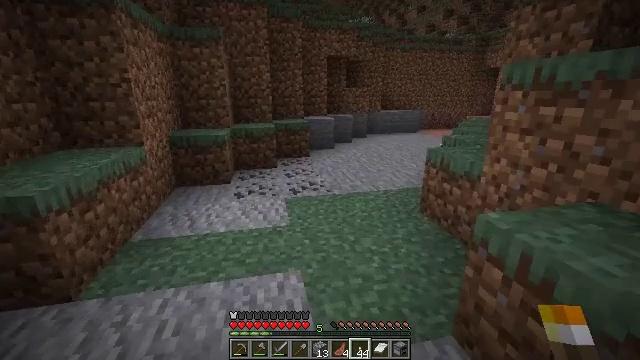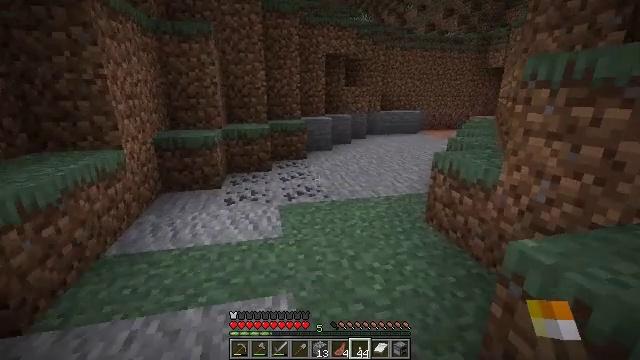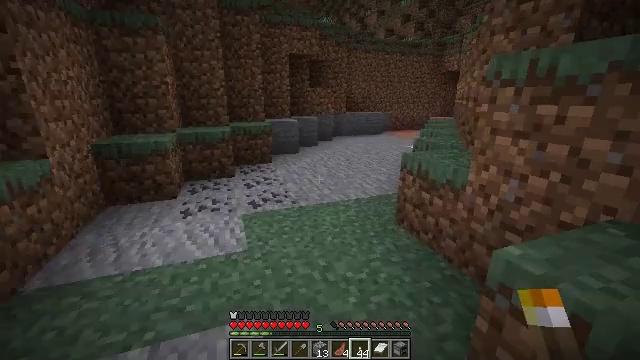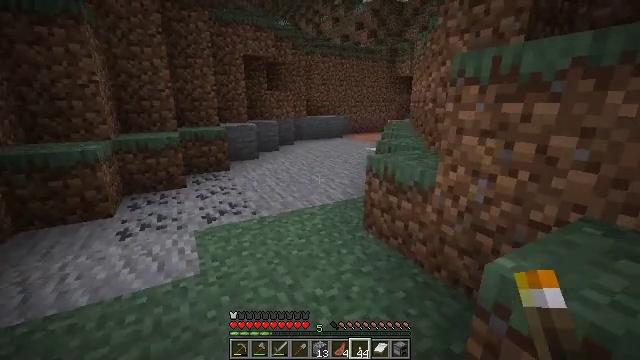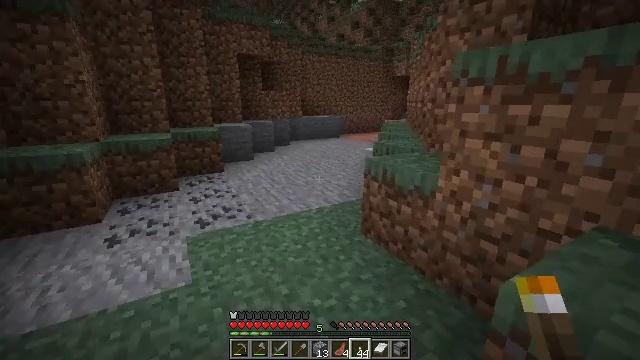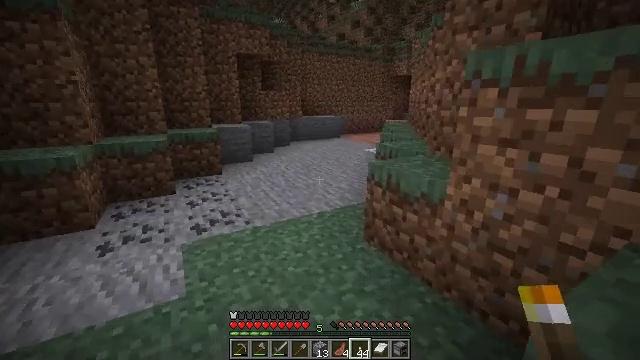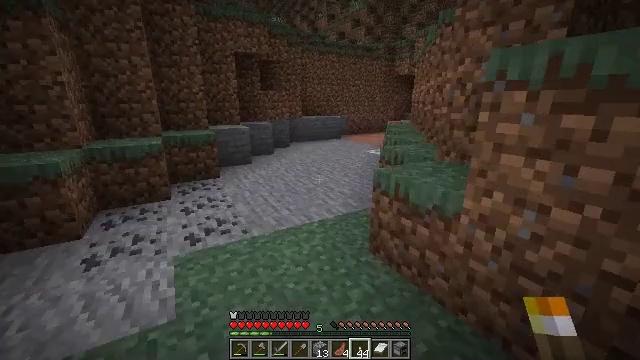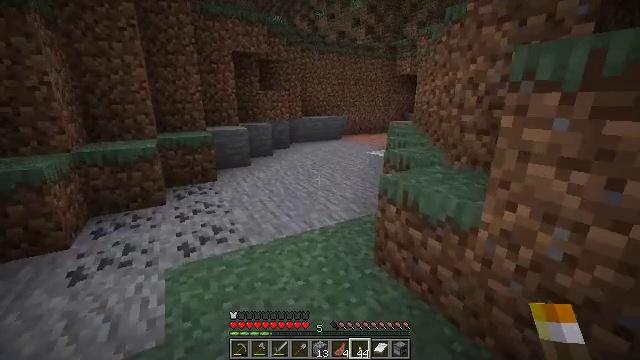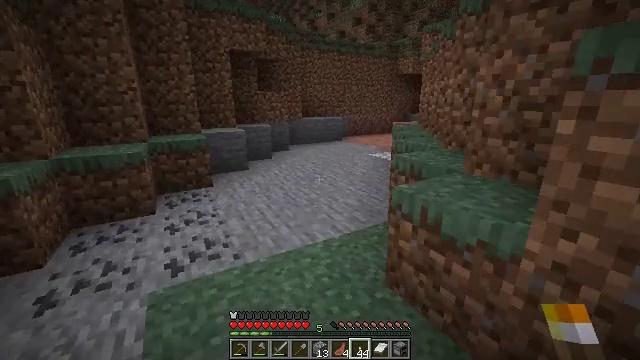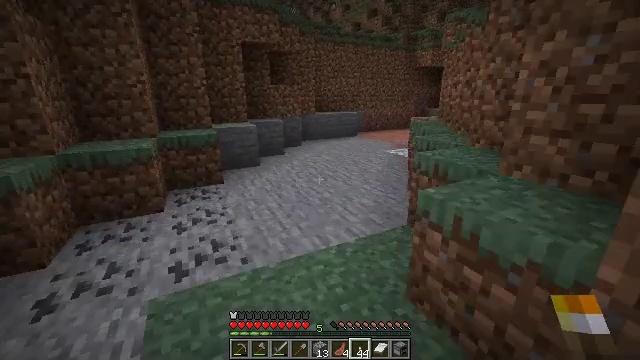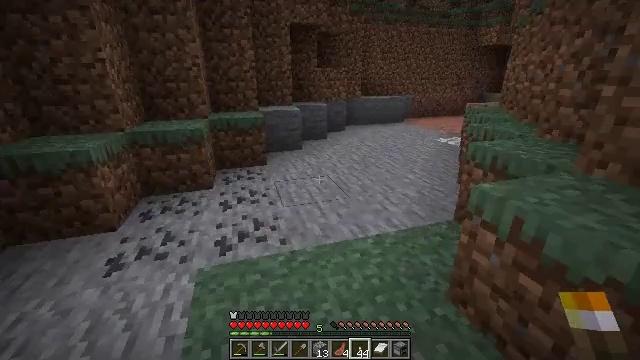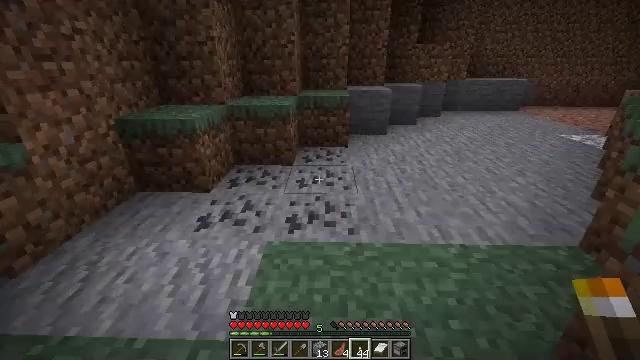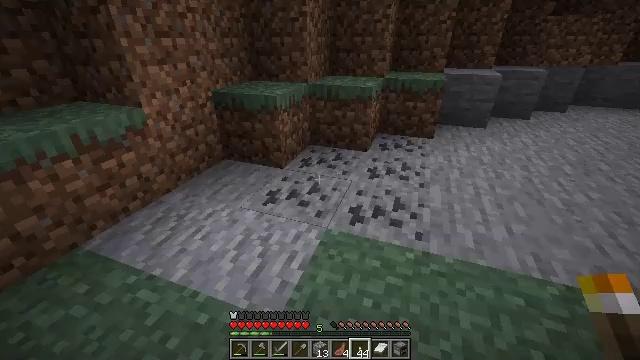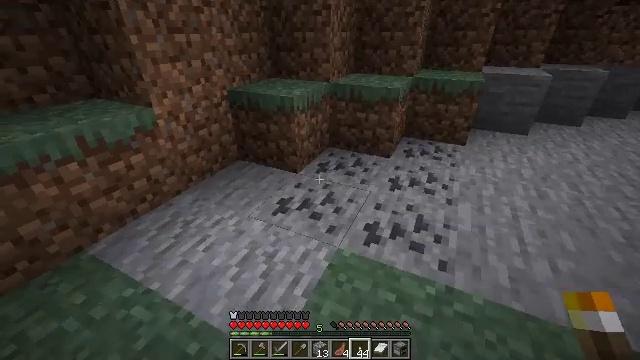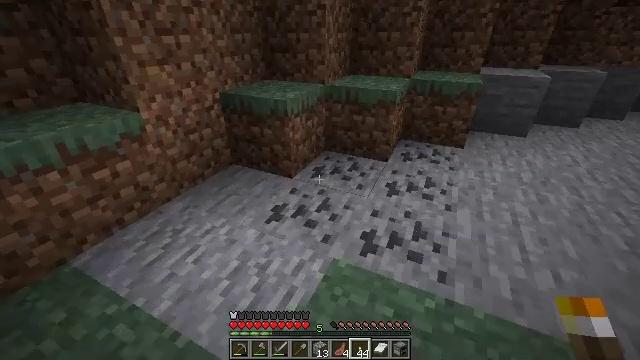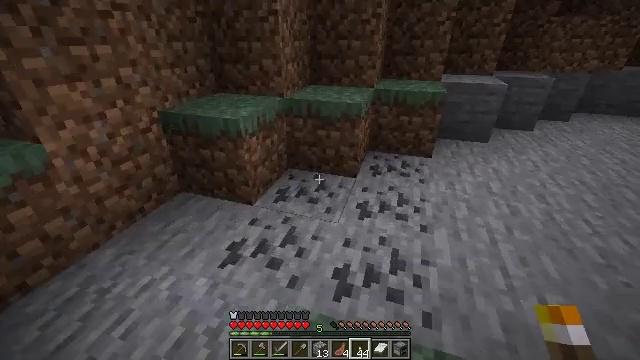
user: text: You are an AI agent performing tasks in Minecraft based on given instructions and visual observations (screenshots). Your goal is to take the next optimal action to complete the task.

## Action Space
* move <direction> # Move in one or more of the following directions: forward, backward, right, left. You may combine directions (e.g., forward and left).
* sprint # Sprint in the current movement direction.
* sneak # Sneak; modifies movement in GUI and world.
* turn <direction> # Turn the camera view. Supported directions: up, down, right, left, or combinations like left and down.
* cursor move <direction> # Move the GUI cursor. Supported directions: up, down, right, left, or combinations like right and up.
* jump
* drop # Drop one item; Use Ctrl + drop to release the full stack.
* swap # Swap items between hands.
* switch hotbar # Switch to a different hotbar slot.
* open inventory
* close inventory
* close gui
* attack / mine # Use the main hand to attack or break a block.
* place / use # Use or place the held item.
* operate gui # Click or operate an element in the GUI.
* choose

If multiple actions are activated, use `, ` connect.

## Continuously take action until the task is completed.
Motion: motion action
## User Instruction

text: Collect lilac by left-clicking.
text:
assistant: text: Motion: move forward
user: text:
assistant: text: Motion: move forward, turn right
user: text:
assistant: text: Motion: move forward, turn right
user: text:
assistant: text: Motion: move forward
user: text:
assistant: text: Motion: move forward
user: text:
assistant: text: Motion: move forward
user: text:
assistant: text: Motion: move forward
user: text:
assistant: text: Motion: move forward
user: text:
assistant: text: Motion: move forward, turn left and down
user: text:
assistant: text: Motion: move forward, turn left and down
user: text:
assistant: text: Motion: move forward, turn left and down
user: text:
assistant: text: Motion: move forward, turn left and down
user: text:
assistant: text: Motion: move forward, turn left and down
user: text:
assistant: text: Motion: move forward
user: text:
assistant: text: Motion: move forward, turn right and up
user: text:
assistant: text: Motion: move forward, turn right and up
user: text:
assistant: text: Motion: move forward, turn right and up
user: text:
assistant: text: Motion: move forward, turn right and up
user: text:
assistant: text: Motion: move forward, turn right
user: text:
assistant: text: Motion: move forward
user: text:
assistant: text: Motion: move forward
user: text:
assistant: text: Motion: move forward
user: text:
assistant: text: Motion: move forward
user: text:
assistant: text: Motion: move forward
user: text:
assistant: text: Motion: move forward
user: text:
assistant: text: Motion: move forward
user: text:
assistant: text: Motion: move forward
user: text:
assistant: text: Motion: move forward
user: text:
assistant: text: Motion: move forward, turn right and up
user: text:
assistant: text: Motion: move forward